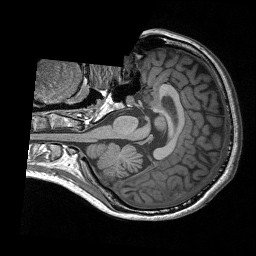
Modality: T1w
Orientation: axial